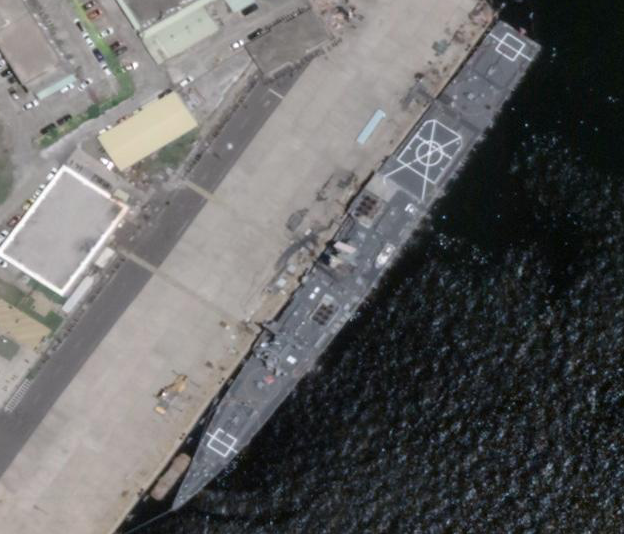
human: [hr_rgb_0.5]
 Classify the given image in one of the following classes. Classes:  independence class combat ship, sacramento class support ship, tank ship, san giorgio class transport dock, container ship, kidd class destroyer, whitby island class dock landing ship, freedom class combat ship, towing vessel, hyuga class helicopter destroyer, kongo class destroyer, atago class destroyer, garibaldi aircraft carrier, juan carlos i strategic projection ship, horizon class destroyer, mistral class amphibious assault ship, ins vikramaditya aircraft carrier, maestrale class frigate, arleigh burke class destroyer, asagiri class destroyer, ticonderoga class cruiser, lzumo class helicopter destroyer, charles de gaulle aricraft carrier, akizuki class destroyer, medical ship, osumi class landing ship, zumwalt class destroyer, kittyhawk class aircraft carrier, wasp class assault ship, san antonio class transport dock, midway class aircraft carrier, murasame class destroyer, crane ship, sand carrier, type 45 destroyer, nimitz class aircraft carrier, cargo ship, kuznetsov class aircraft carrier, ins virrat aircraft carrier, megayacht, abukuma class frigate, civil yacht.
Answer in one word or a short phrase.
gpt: Kidd class destroyer